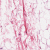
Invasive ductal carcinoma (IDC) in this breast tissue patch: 0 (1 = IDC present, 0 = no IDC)